Question: I am following this tutorial <URL> and in that look at the code of register.php v.02 and i have wamp server setup. whenever i try to run the code it gives me error .
I have changed $cfg['Servers'][$i]['auth_type'] = 'cookie'; in config.inc.php but still it is not working.
My server is working, phpmyadmin is working and mysql is working too. I did check that using a sample site from internet but it didn't have any require statement.
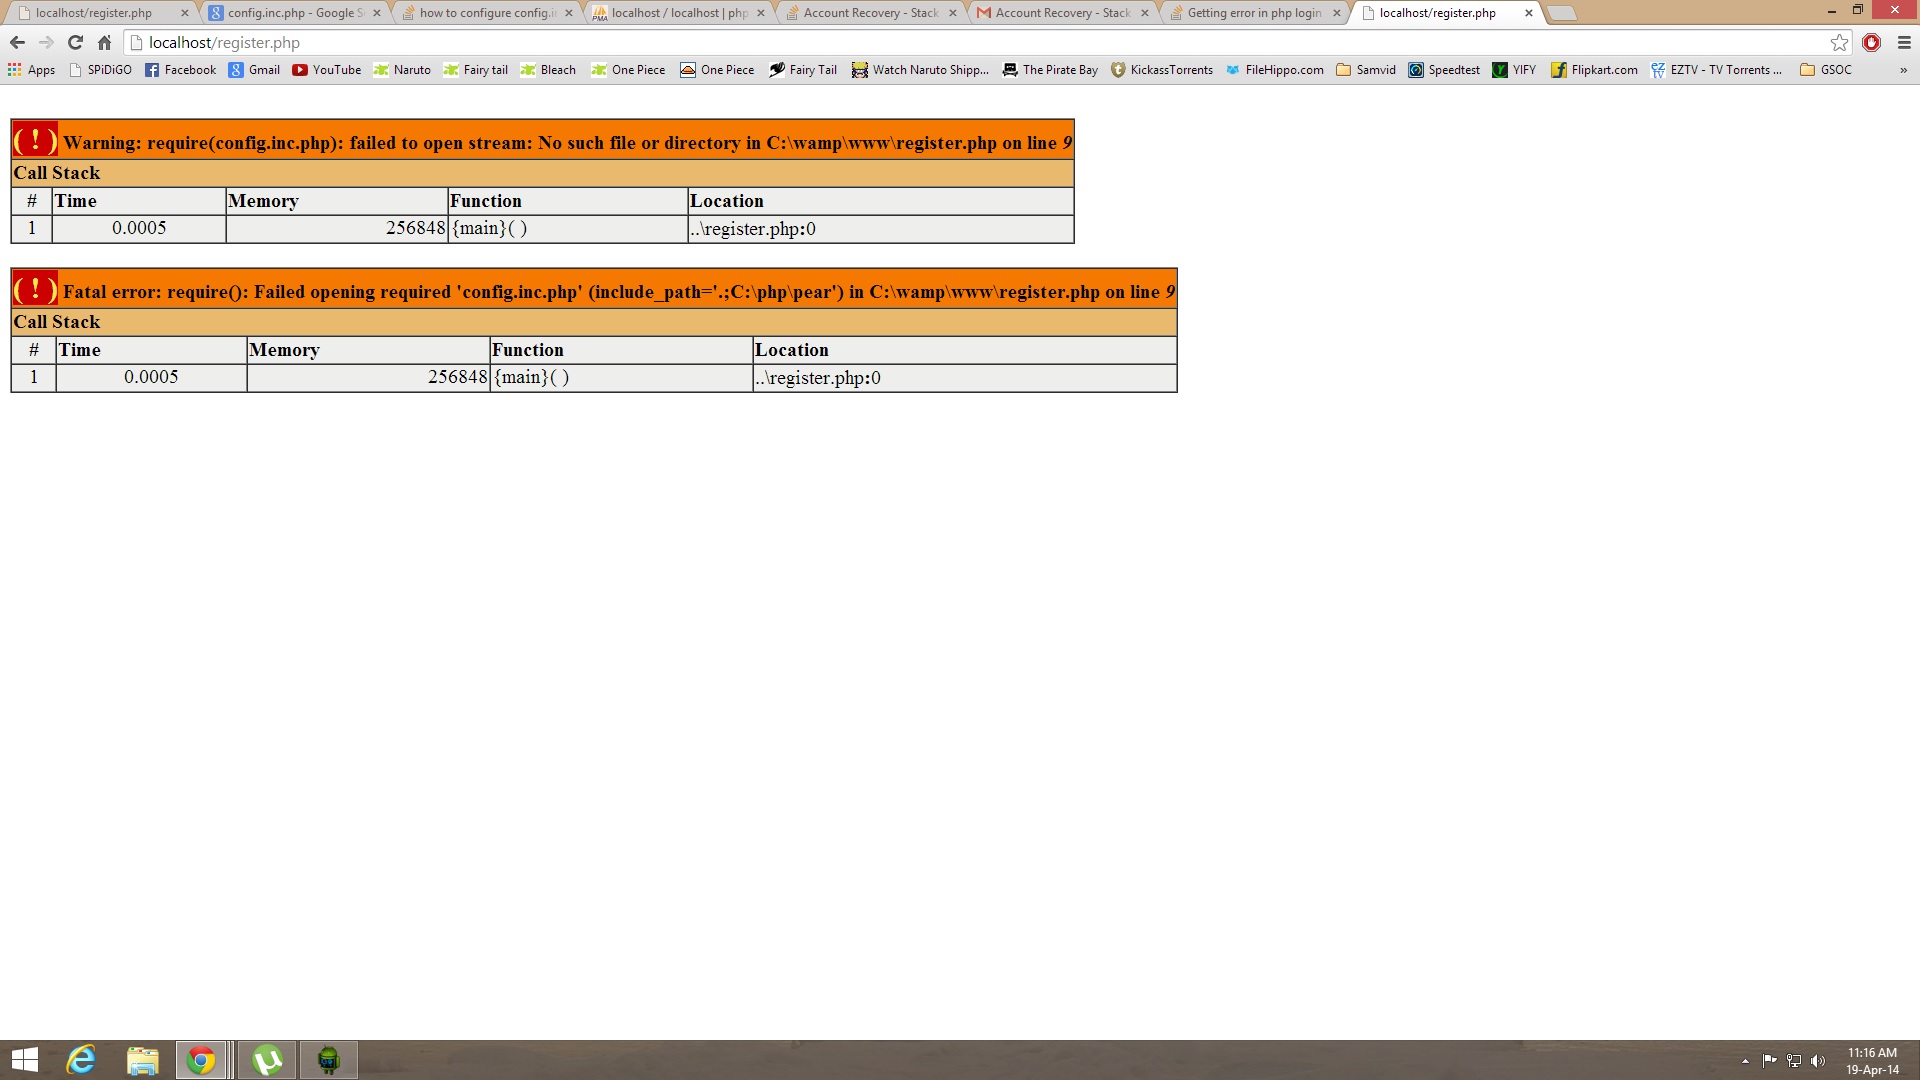
Answer: The error means that the config.inc.php file is not found.
If you go to the same folder that your register.php file is in, you should see the config file in there as well.